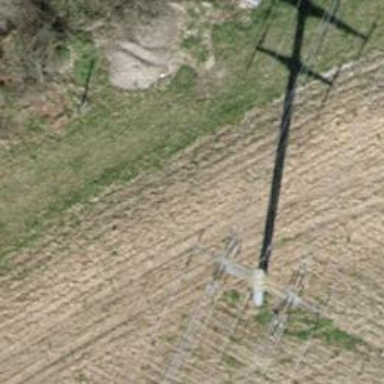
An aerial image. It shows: Power line with 8 cables.